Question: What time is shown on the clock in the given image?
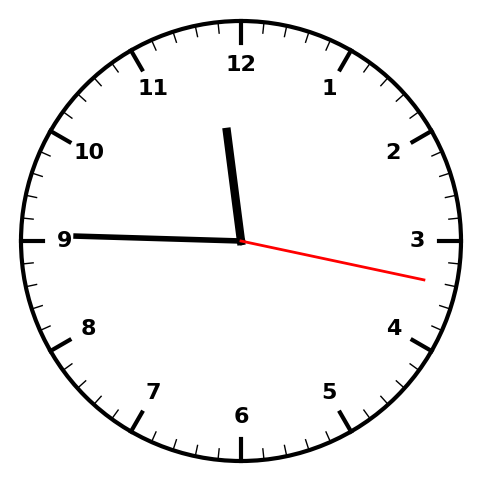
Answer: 11:45:17